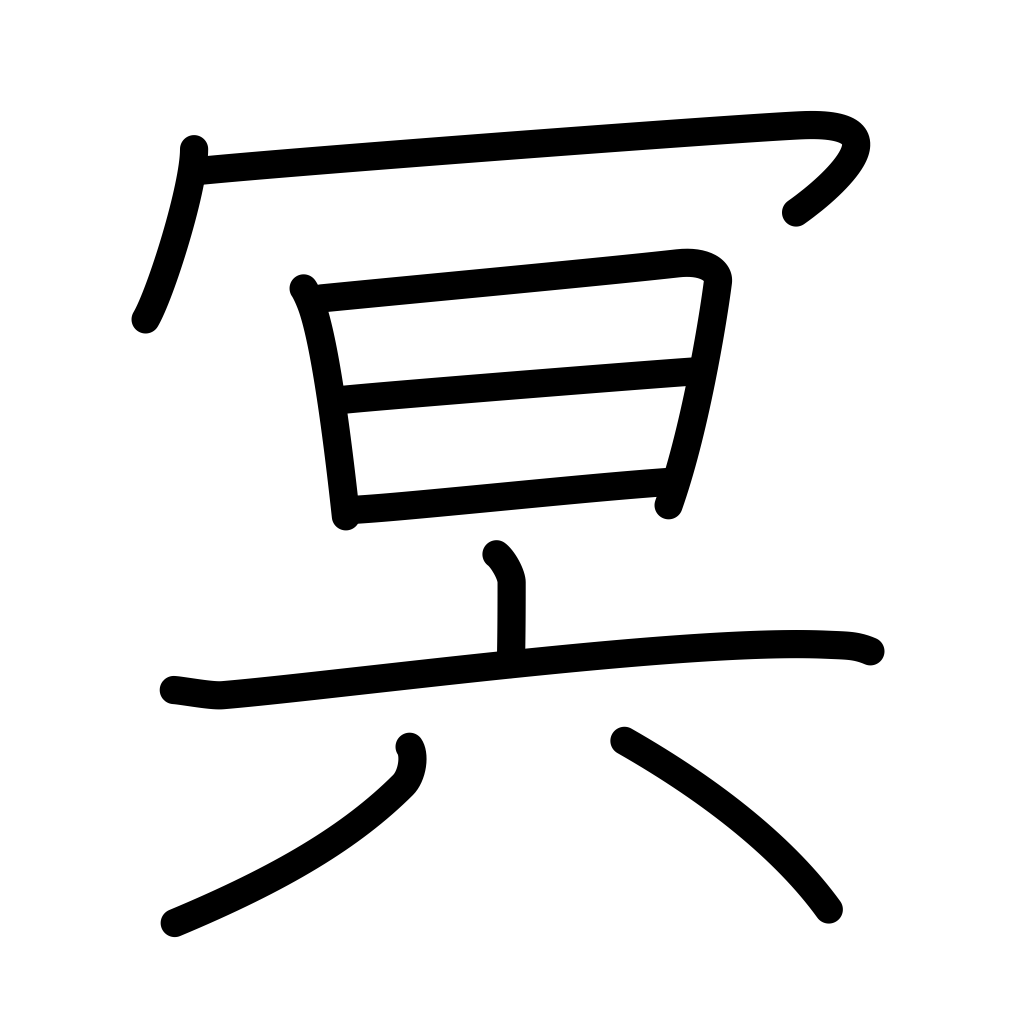
Meaning: dark